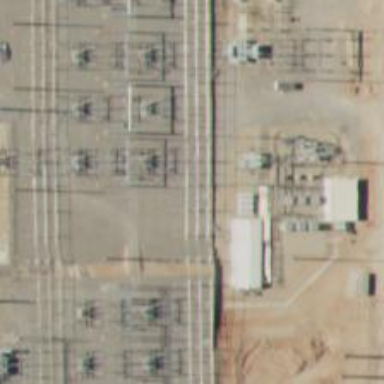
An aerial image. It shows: Switch for power supply.